Aerial crown-view tile of a tropical tree (Barro Colorado Island, Panama), acquired 20240918:
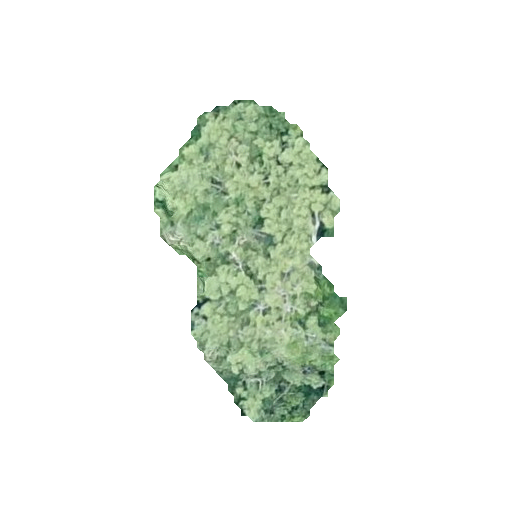
Species: Ceiba pentandra
GBIF accepted scientific name: Ceiba pentandra
Crown area: 64.927 m²